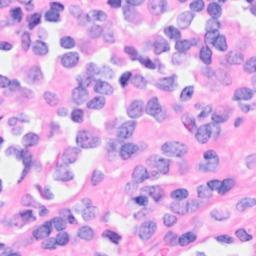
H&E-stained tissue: Breast